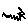
Label: zigzag